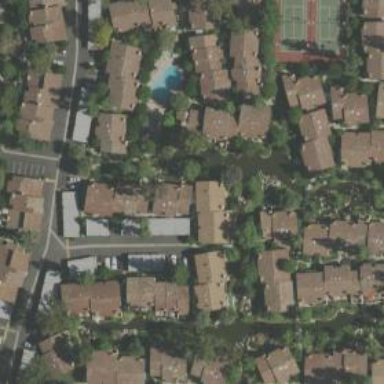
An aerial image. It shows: Condominium in residential area.